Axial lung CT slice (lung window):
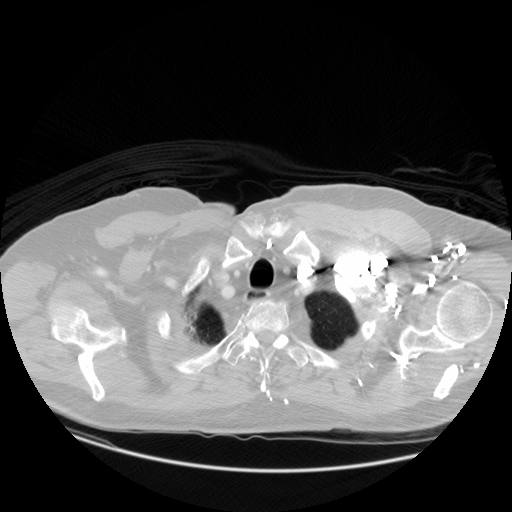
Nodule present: no